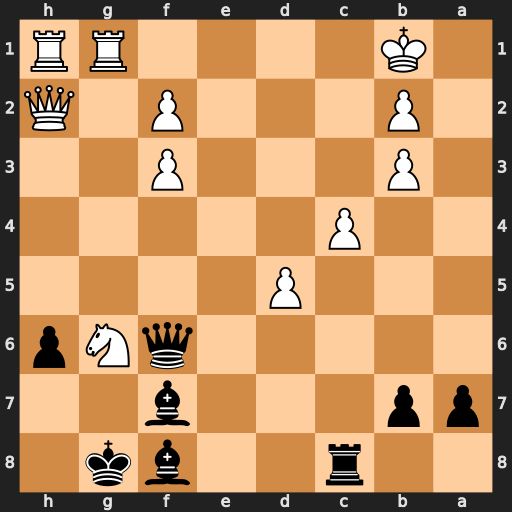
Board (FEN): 2r2bk1/pp3b2/5qNp/3P4/2P5/1P3P2/1P3P1Q/1K4RR
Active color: b
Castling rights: -
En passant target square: -
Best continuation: Bxg6+ Rxg6+ Qxg6+